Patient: sex M, age 44
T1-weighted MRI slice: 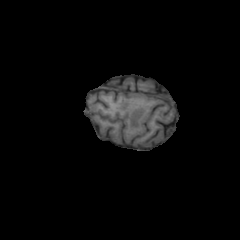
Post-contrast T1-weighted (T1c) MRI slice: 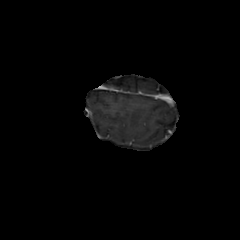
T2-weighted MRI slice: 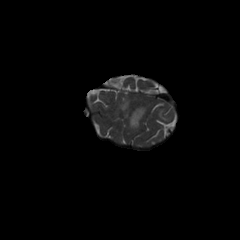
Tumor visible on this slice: yes
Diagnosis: Glioblastoma, IDH-wildtype
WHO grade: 4